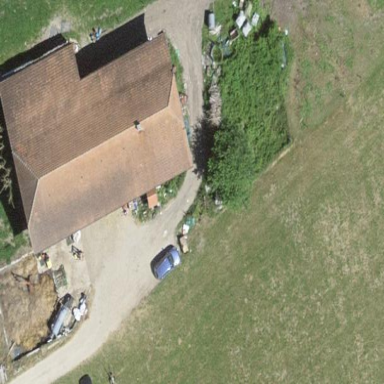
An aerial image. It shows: Farm building.